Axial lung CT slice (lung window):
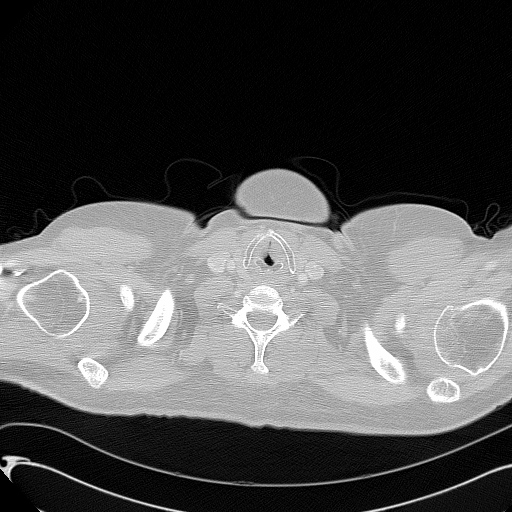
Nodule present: no